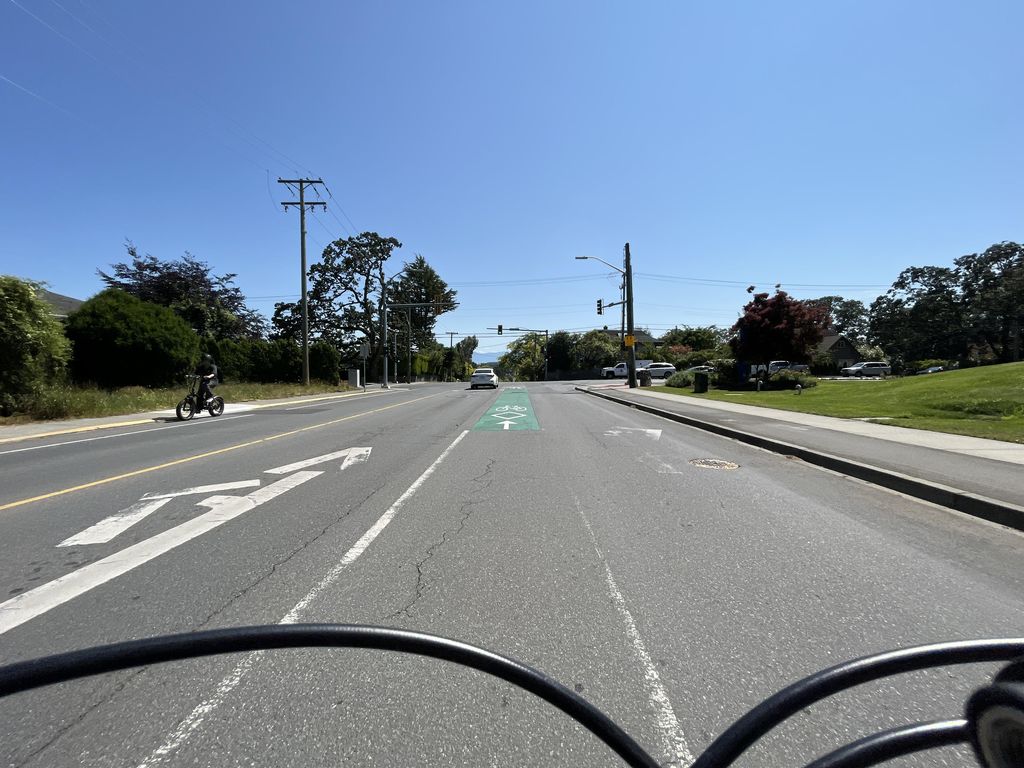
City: victoria